Field crop: maize
Growth stage: 2
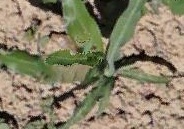
Species: maize